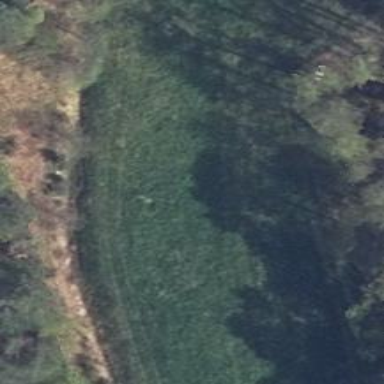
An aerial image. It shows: Grass track with grade 5 tracktype.